Aerial crown-view tile of a tropical tree (Barro Colorado Island, Panama), acquired 20250715:
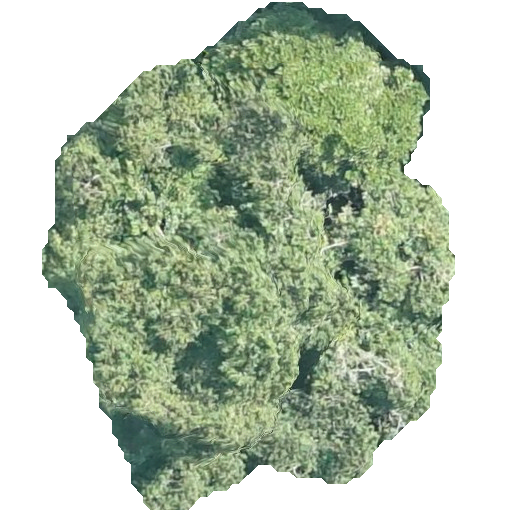
Species: Virola surinamensis
GBIF accepted scientific name: Virola surinamensis
Crown area: 224.174 m²